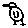
Label: bird